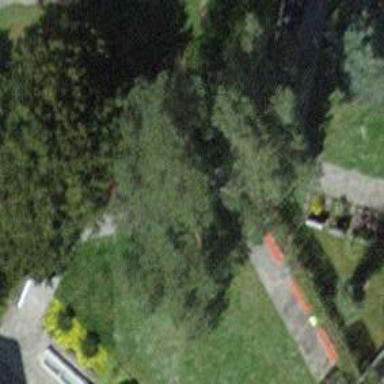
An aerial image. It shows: Red bench.